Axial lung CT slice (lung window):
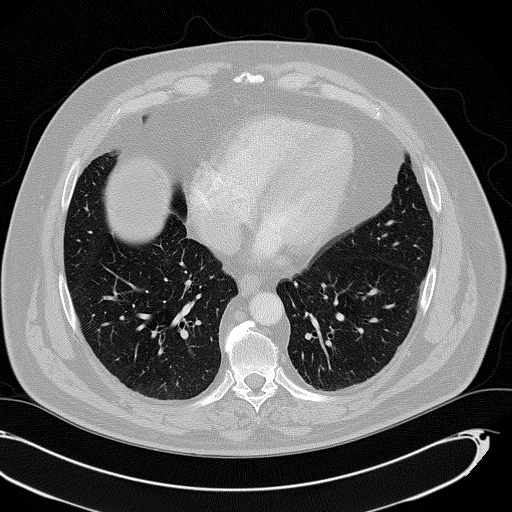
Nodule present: no